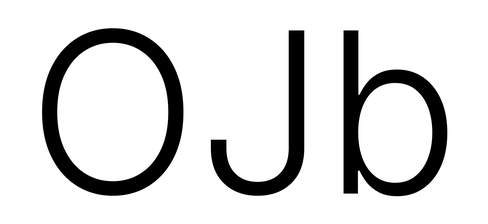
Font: Inter_Light